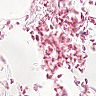
Metastatic tissue present: no